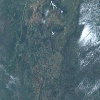
Label: land